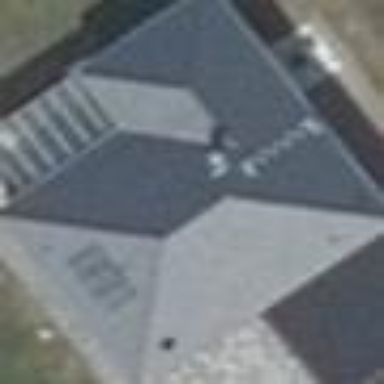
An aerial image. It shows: Simple house.